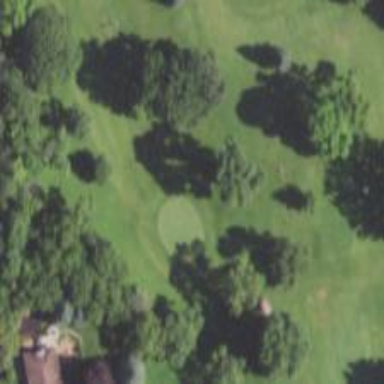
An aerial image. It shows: Golf hole.